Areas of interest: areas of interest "Educational"
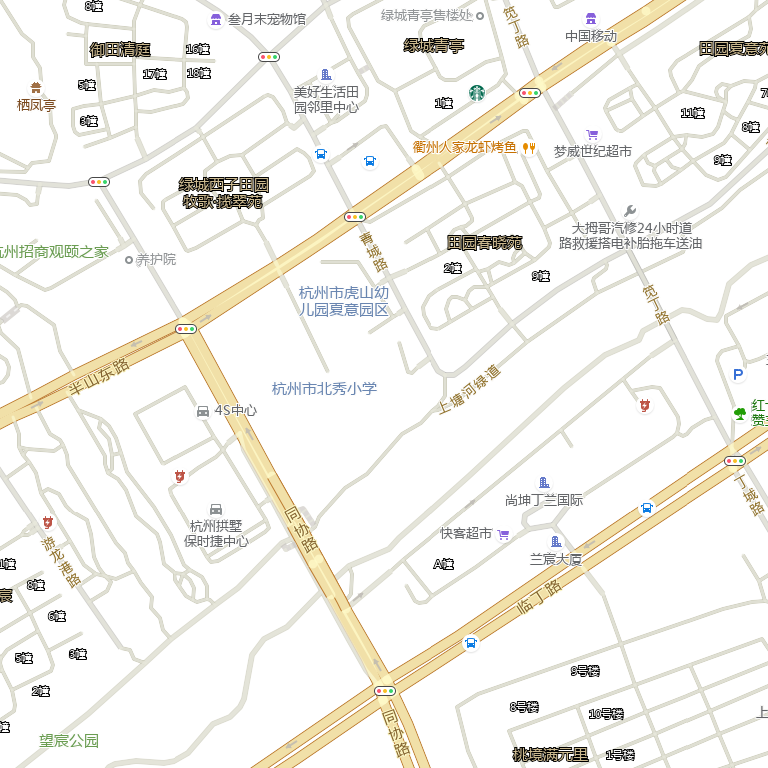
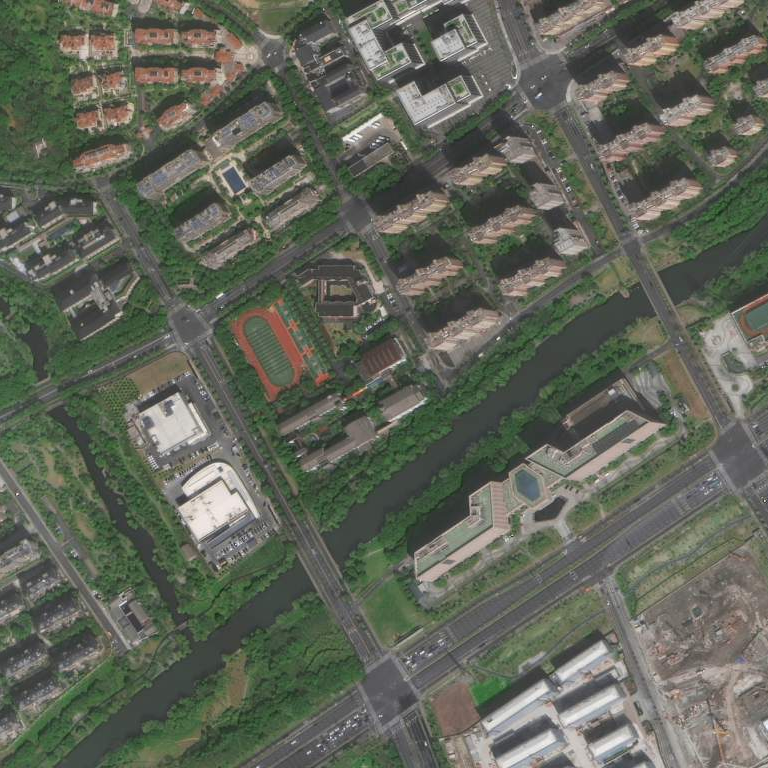